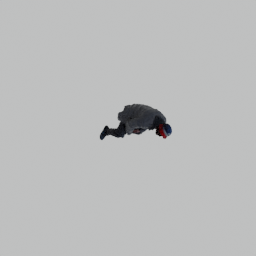
Label: people